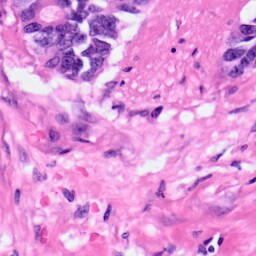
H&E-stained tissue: Pancreatic